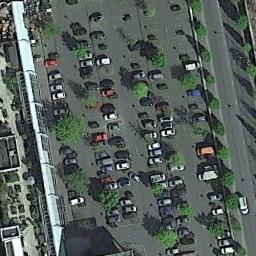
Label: parking_lot